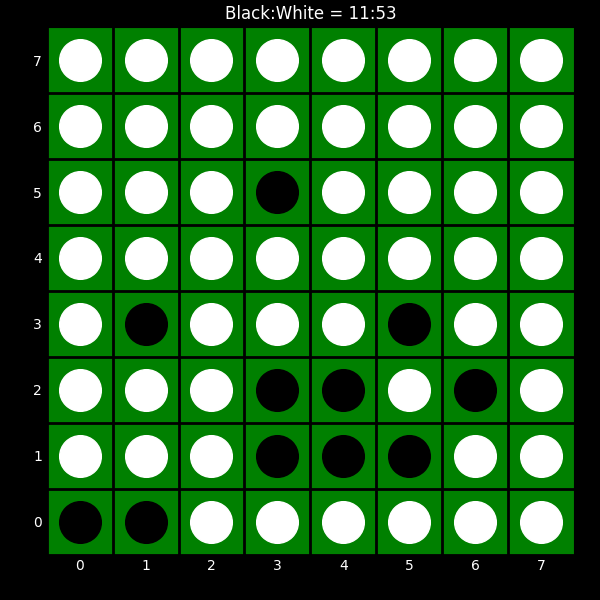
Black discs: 11
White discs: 53